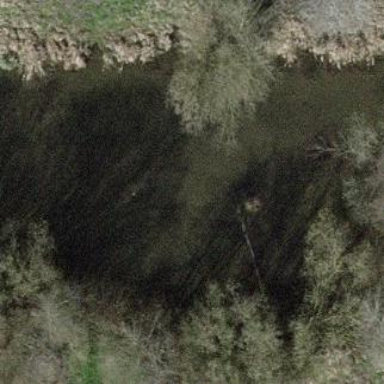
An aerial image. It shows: Pond surrounded by natural water.